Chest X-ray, PA view. Patient: 62 years old, sex M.
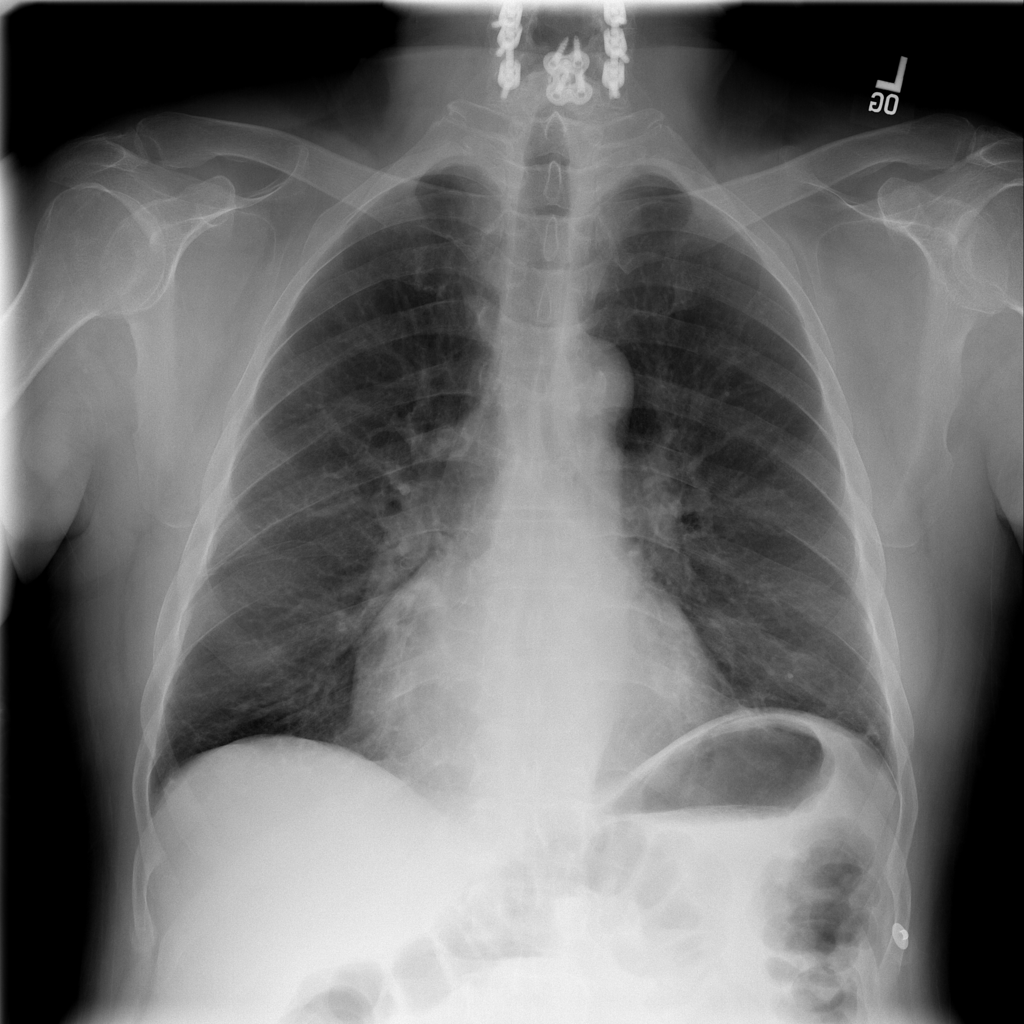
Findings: No Finding